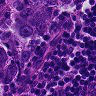
Metastatic tissue present: yes